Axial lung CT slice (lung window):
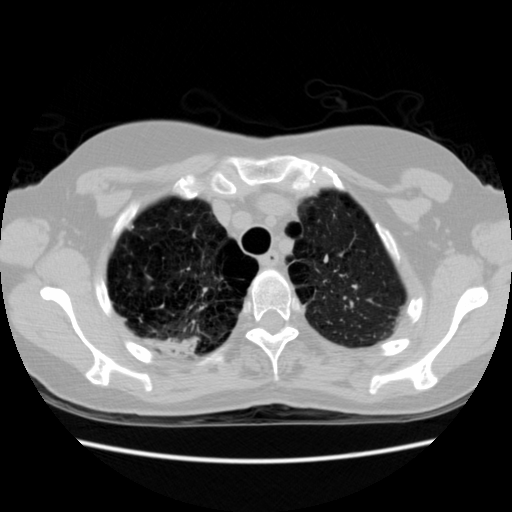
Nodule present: no